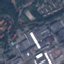
Label: Industrial